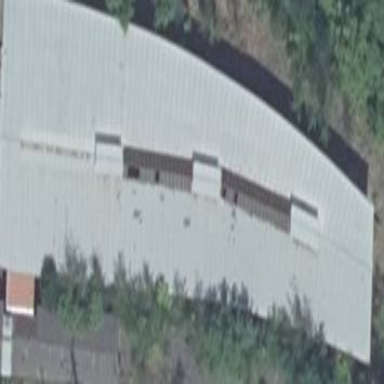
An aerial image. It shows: Gabled roof with metal material in silver color. The roof orientation is across the building.